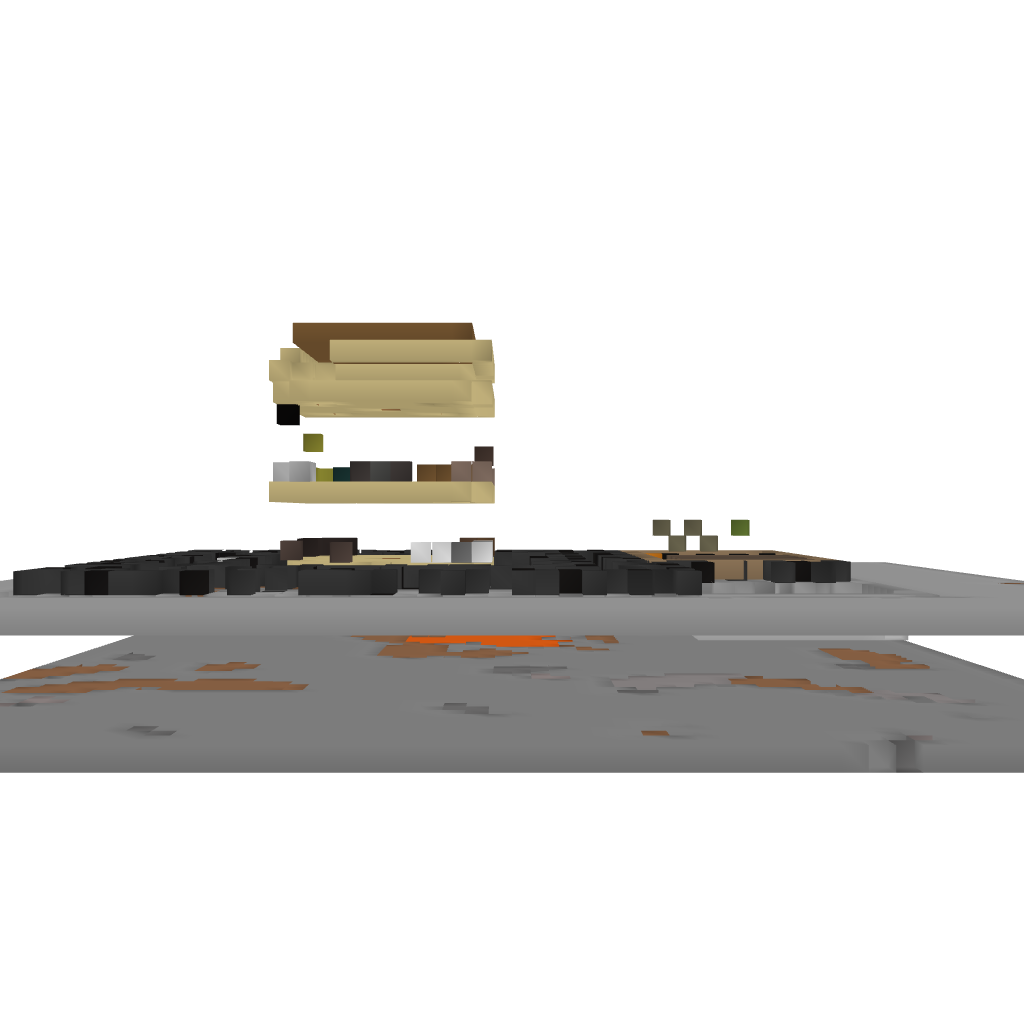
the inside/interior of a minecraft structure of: Small House